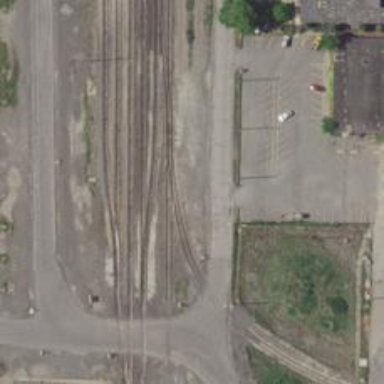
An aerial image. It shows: Rail spur service.